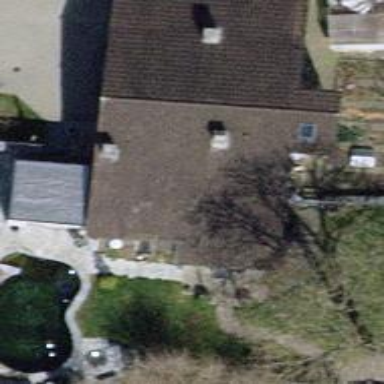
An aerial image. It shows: Building with tiled roof.